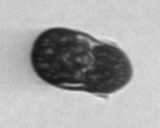
Label: Mesodinium